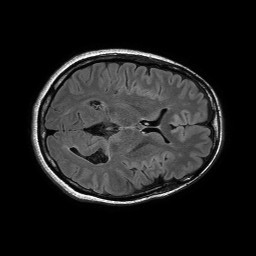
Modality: FLAIR
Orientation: axial
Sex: female
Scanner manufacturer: philips
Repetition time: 11 s
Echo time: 0.125 s